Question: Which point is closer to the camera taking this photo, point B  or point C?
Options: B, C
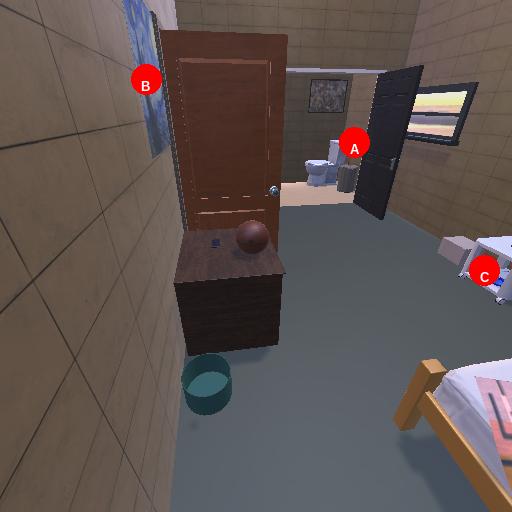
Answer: B